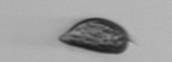
Label: Prorocentrum_triestinum